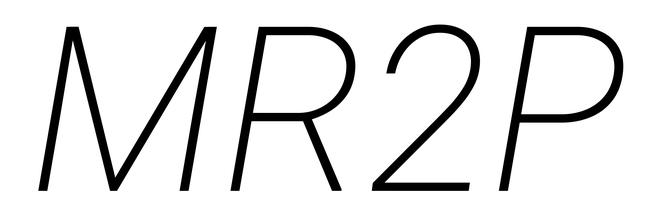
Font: Roboto-Italic_ExtraLight_Italic